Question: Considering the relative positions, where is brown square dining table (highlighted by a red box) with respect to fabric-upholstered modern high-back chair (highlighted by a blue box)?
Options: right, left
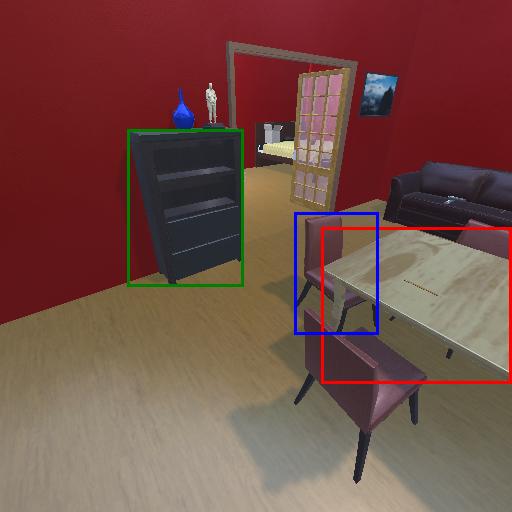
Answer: right